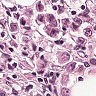
Metastatic tissue present: yes